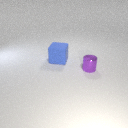
large blue rubber cube to the left of small purple metal cylinder